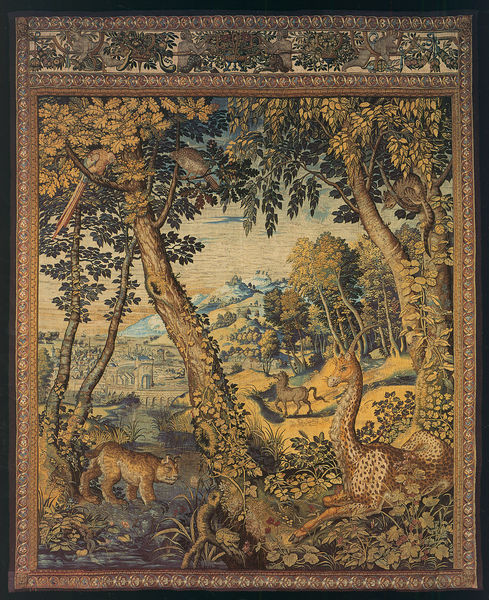
Titel: Die Tapiserien von Sigismund Augustus (Zyklus des Alten Testaments): Wildkatze und Giraffen-Einhorn
Künstler: Pieter Coecke van Aelst
Standort: Herstellungsort: Brüssel (EU - B)
Schlagwörter: baum, berg, blau, blätter, gemälde, himmel, laub, vogel, wasser, wolken, bäume, gelb, grün, landschaft, braun, tier, tiere, wiese, teppich, rahmen, bach, natur, gold, stickerei, wald, pferd, berge, wandteppich, paradies, efeu, hirsch, löwe, geweih, bär, dschungel, löwin, luchs, antilope, gazelle, fabeltiere, giraffe